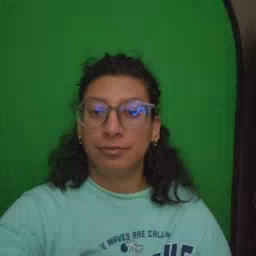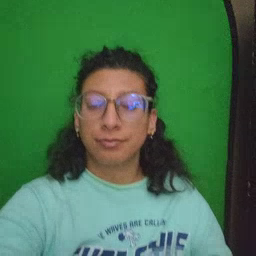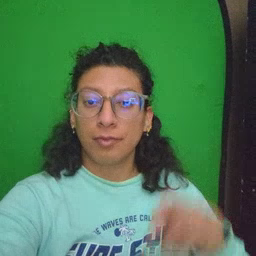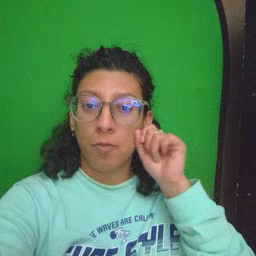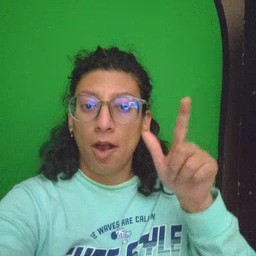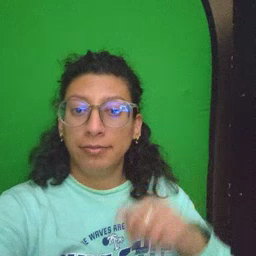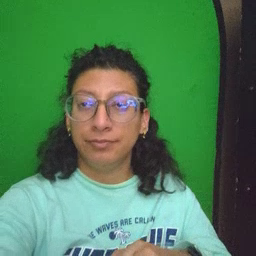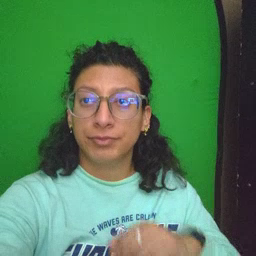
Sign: awake